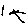
Label: line